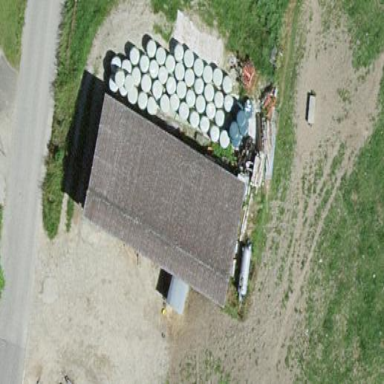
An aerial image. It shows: Barn.